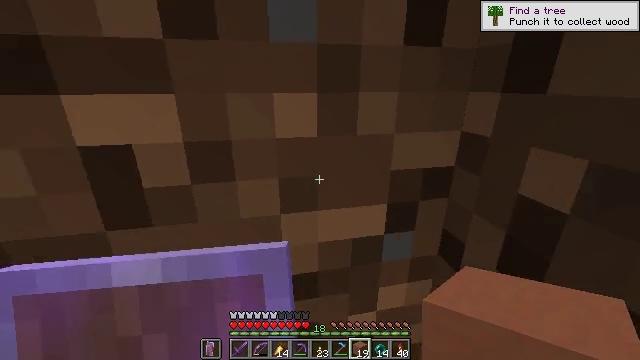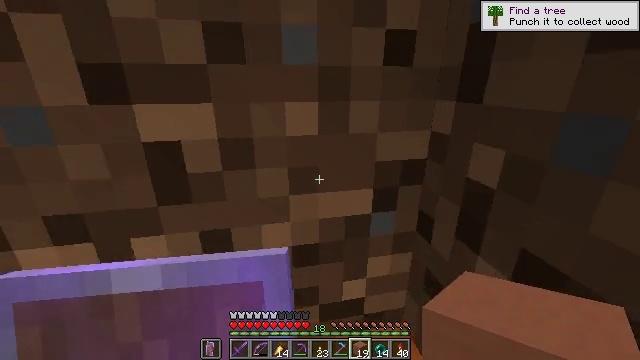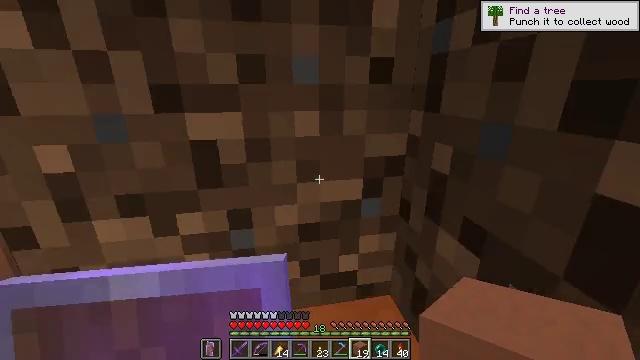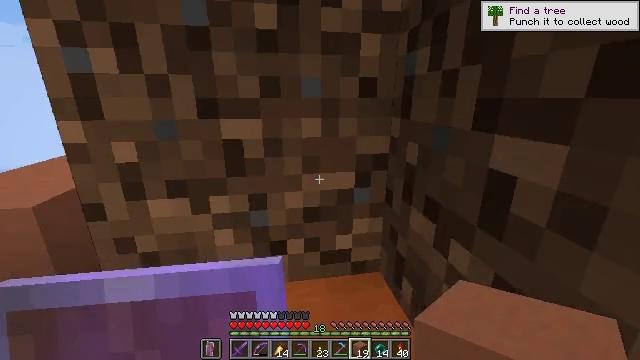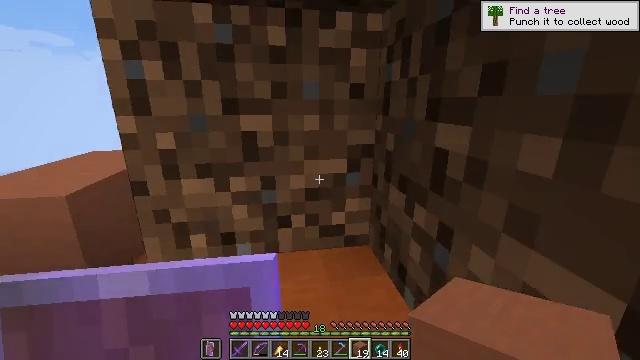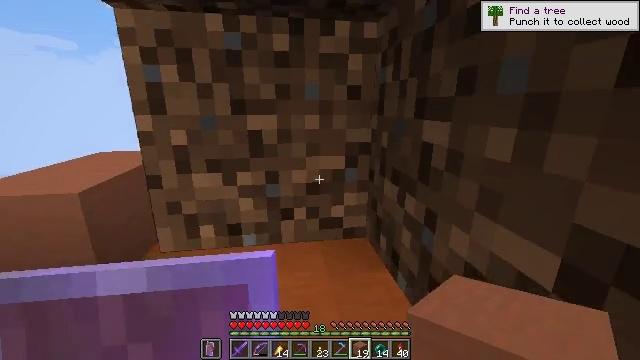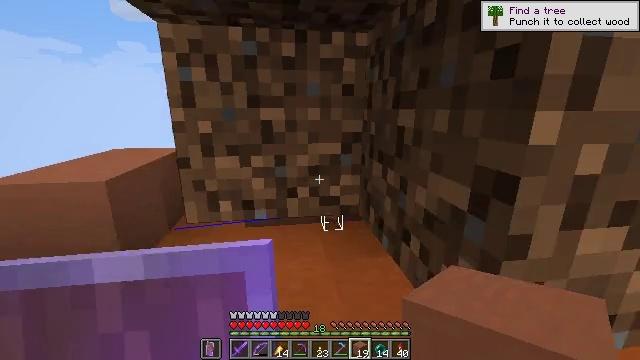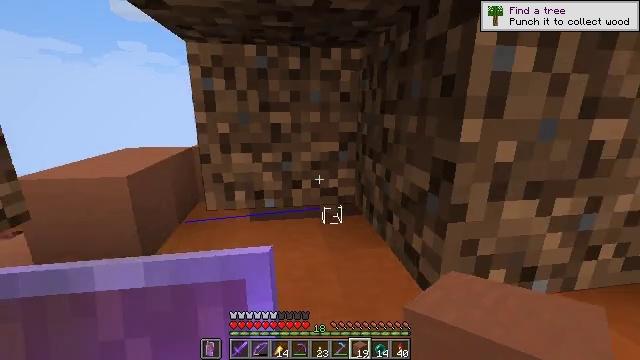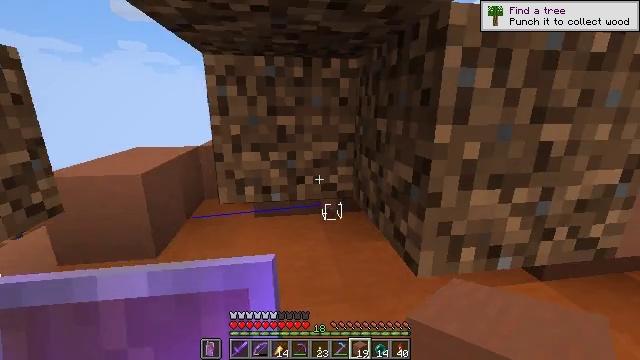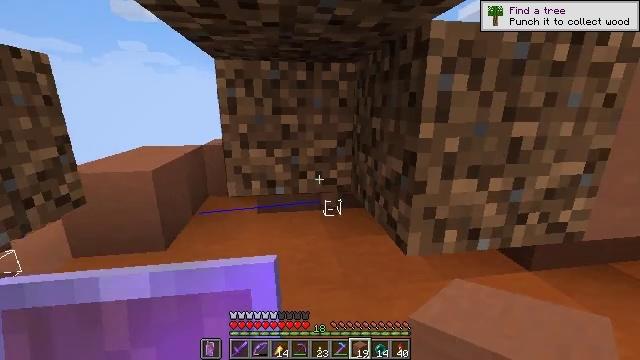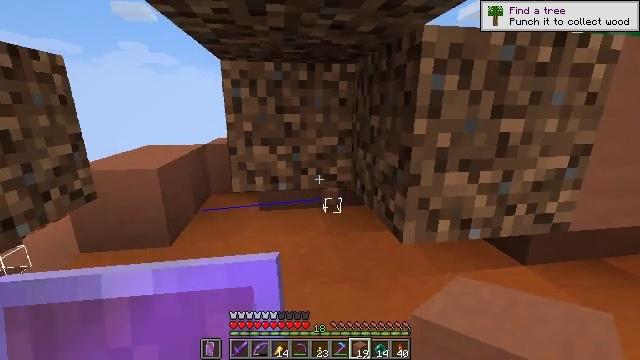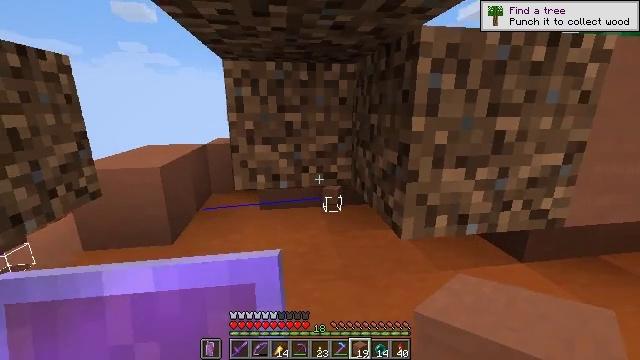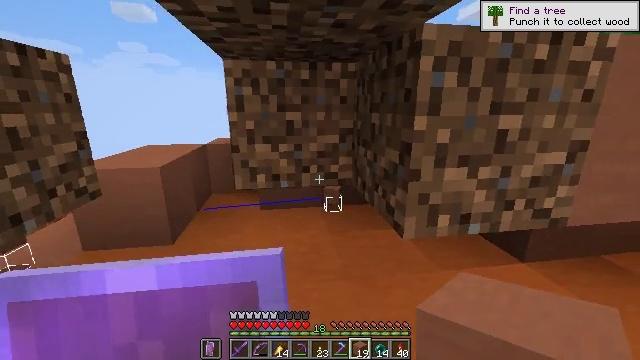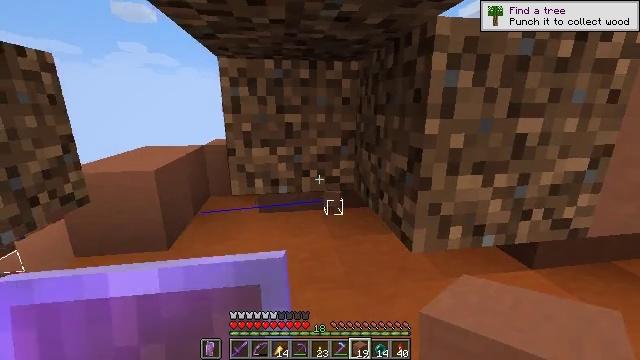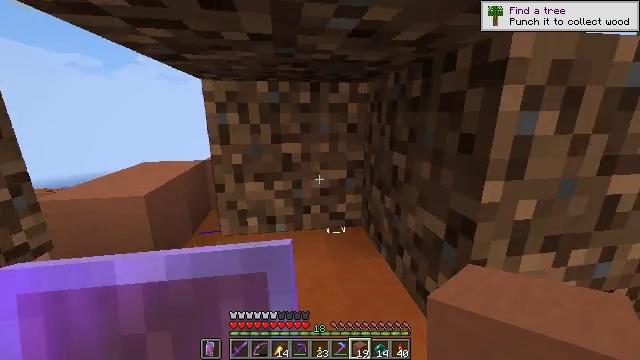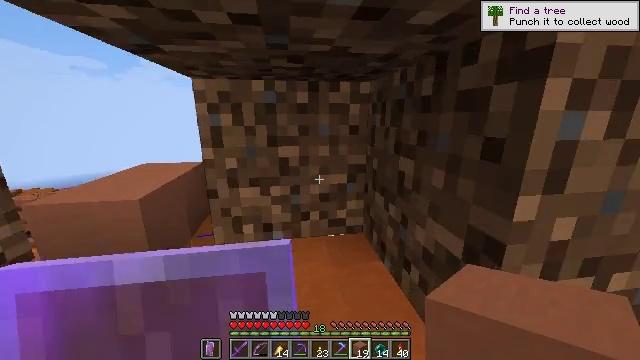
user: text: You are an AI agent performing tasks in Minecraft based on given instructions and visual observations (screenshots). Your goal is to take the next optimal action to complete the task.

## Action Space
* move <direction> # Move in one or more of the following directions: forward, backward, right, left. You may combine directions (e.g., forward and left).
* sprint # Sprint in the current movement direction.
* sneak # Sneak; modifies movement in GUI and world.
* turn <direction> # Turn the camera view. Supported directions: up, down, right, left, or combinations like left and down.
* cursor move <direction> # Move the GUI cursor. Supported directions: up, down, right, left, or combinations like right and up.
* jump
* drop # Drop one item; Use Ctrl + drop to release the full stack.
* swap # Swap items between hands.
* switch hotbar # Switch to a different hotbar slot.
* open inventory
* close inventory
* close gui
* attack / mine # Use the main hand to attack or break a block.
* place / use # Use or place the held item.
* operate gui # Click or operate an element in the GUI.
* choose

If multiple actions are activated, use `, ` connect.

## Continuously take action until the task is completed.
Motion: motion action
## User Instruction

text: Harvest terracotta for building.
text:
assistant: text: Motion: move back
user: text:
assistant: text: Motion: move back, turn up
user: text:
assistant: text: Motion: move back, turn left and up
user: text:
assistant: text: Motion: move back
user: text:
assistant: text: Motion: move back
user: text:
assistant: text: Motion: move back
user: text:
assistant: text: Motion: move back
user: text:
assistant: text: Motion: move back
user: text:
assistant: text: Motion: no_op
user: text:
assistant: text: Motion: no_op
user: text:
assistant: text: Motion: no_op
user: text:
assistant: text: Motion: move forward
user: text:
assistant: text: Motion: move forward, sprint
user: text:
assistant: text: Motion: move forward, sprint, jump
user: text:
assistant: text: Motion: move forward, sprint, jump
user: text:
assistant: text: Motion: move forward, sprint, jump
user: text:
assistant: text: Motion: move forward, sprint, jump
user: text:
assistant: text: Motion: move forward, sprint, jump
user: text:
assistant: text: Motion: move forward, sprint
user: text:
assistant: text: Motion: move forward, sprint
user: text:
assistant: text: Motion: move forward, sprint
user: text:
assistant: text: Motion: move forward, sprint, jump
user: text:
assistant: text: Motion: move forward, sprint, turn left, jump
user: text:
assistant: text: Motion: move forward, sprint, turn left and down, jump
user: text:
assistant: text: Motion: move forward, sprint, turn left and down, jump
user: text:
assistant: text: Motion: move forward, sprint, turn left and down
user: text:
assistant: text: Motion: move forward, turn left
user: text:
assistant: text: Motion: move forward
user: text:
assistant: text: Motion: move forward
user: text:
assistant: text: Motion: move forward